Question: I have an option grayed out that I must complete to progress with a project. It says that
'No system images installed for this target.'

This answer is for Eclipse, but I'm not sure if there's an Android Studio equivalent:
<URL>
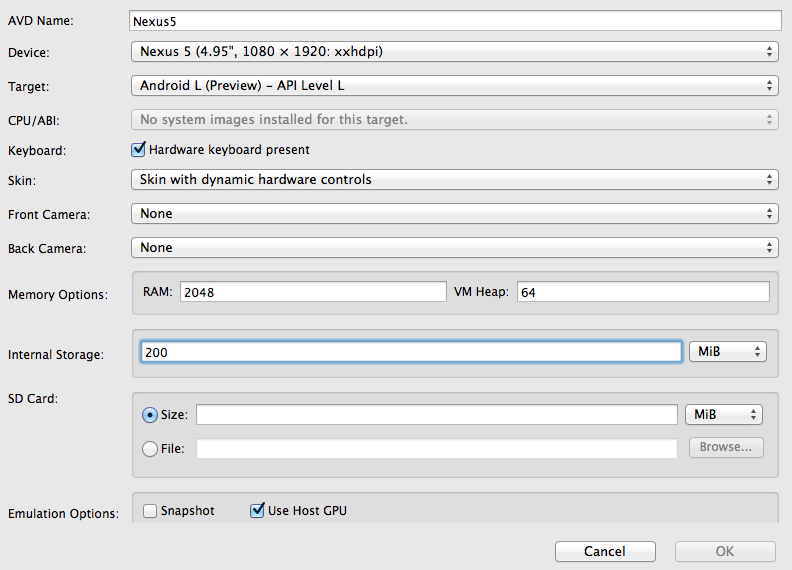
Answer: It is exactly the same answer. You need to download an image for the target SDK. So, open the SDK Manager and you will find a system image for the Android L API Level 20.
You can open the SDK Manager from the Tools Menu -> Android -> SDK Manager
You will see all Platform Tools, System Images, Documentation, etc. nested and grouped by API Level...including the Android L Preview